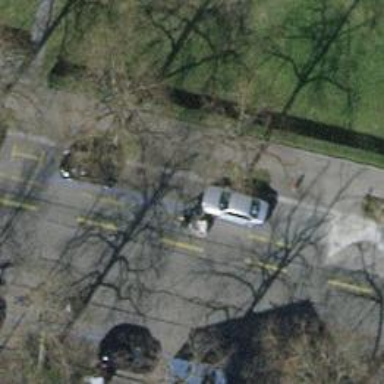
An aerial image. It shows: Avenue lined with trees.